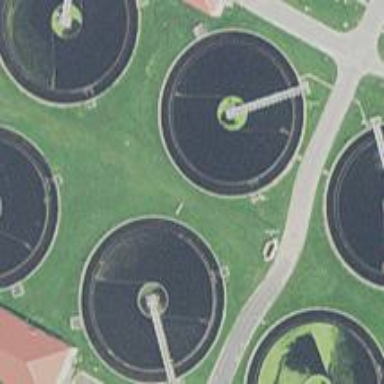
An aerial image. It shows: Image of wastewater.